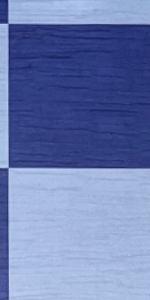
Label: Empty